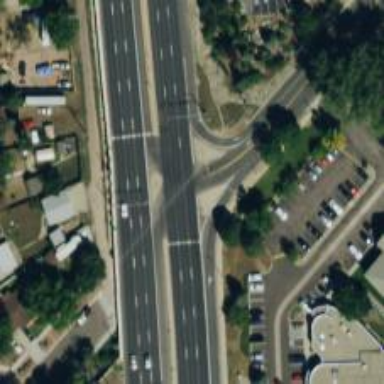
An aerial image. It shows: Asphalt road with primary link designation.